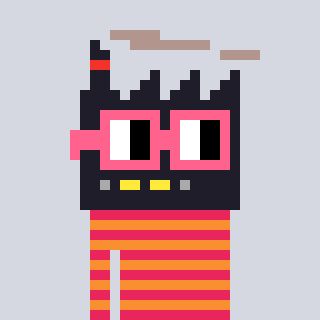
a pixel art character with square pink glasses, a factory-shaped head and a orange-colored body on a cool background